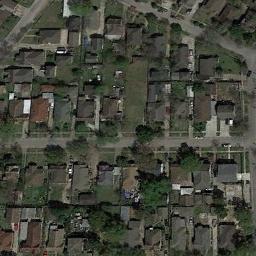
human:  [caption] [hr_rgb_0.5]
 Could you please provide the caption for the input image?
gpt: The dense residential is on the grass next to the road .

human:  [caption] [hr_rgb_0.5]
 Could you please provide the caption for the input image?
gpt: Residential houses vary in size .

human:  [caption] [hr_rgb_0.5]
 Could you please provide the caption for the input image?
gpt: A dense residential area has a lot of greenery and lots of houses neatly arranged while some roads go through the residential area .

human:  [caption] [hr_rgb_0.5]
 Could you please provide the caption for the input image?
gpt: There are many roads and neatly arranged houses and trees and large lawns in densely populated areas .

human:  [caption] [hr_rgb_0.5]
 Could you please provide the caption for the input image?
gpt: There are brown and black buildings on dense residential area .